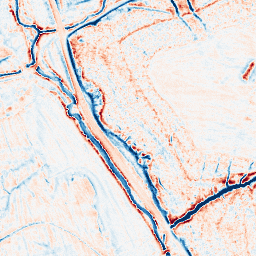
Category: edge_preserving
Decomposition family: anisotropic_diffusion
Decomposition parameters: iterations: 20
kappa: 100
gamma: 0.15
Upsampling method: sinc_hamming
Upsampling parameters: scale: 4
kernel_size: 16
Upsampling scale: 4